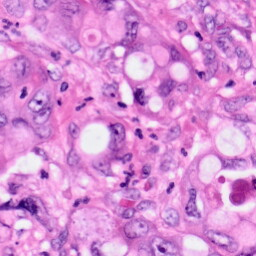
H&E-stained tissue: Pancreatic